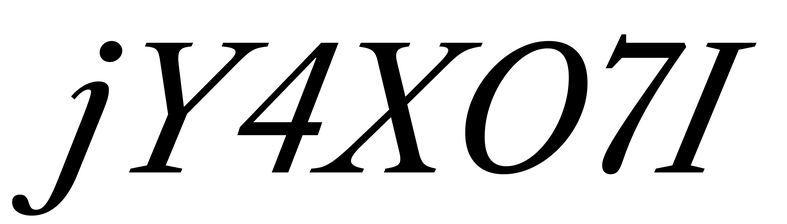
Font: LibreCaslonText-Italic_Italic